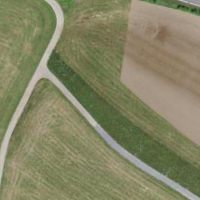
EUNIS habitat code: 24
Species observed at this site:
Galeopsis tetrahit